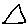
Label: triangle